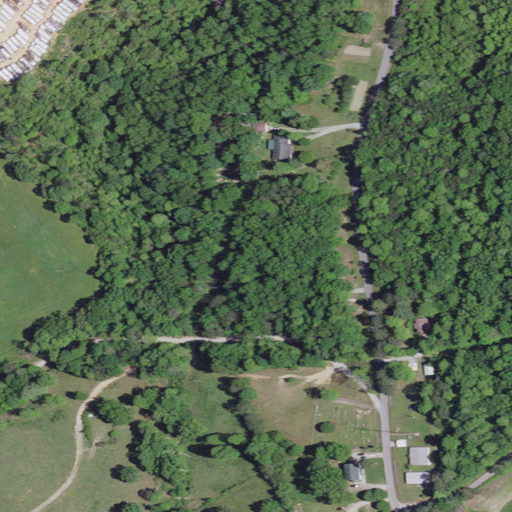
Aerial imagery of ridge(s) in Kentucky named Johnson Ridge containing mixed forest, deciduous forest, open development, pasture, low intensity development, barren land, medium intensity development, and grassland